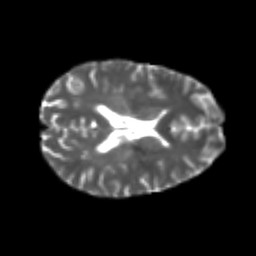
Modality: T2w
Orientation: axial
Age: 23
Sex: female
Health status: healthy
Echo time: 0.074 s